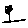
Label: flower